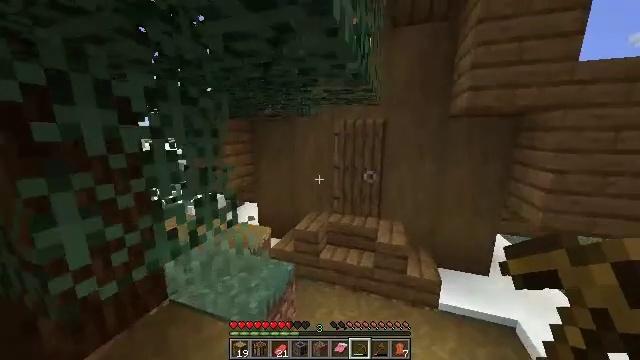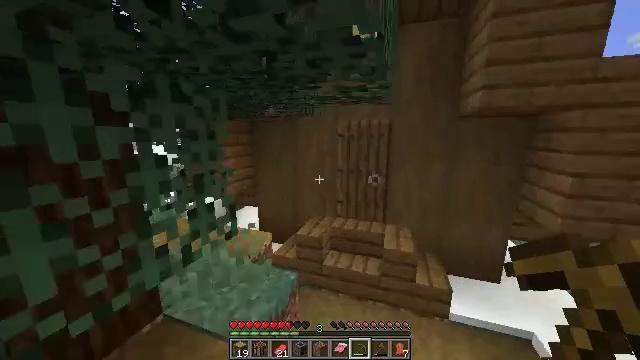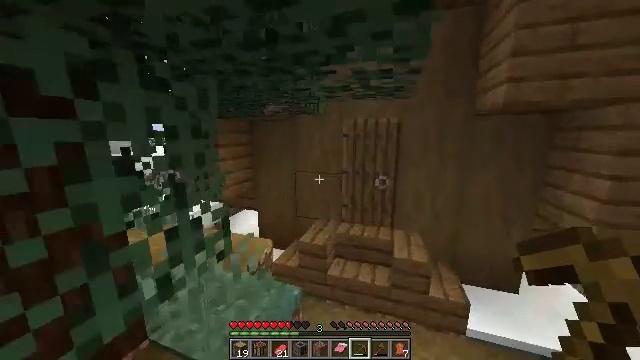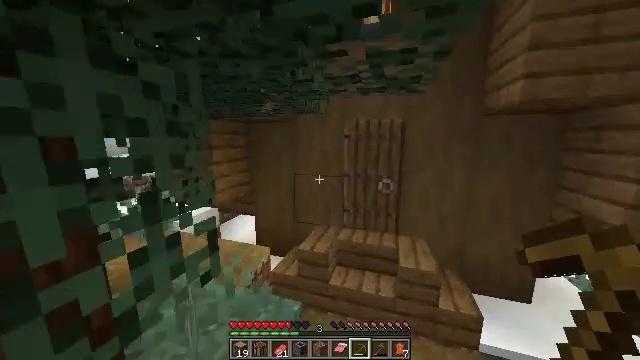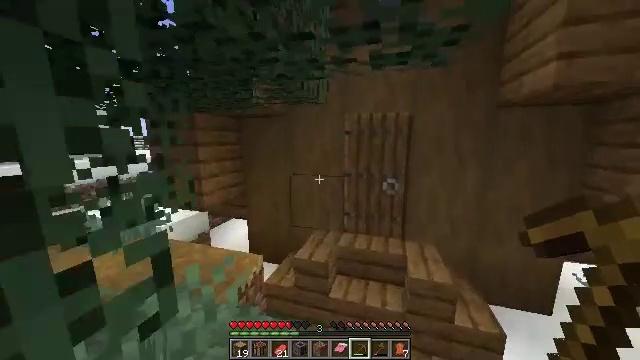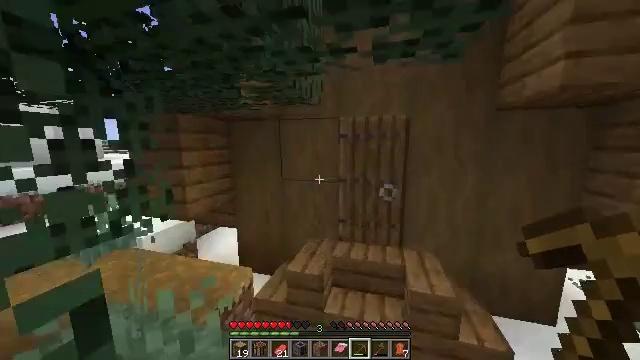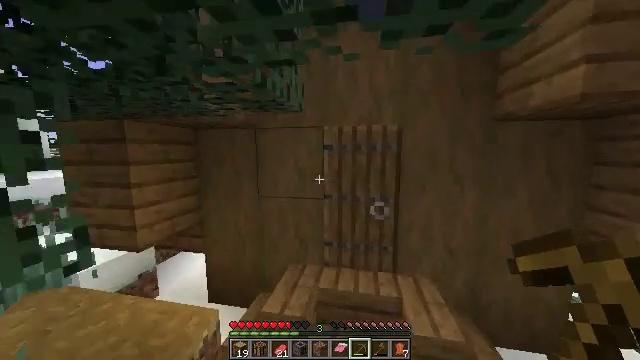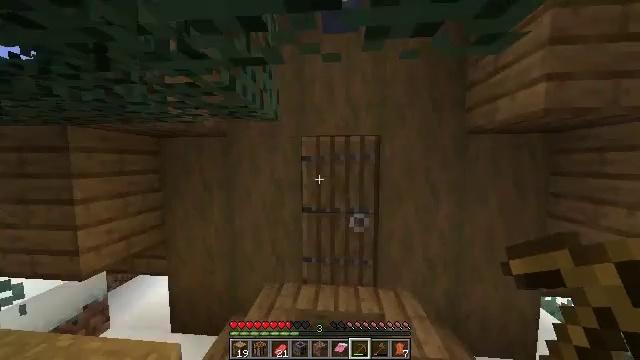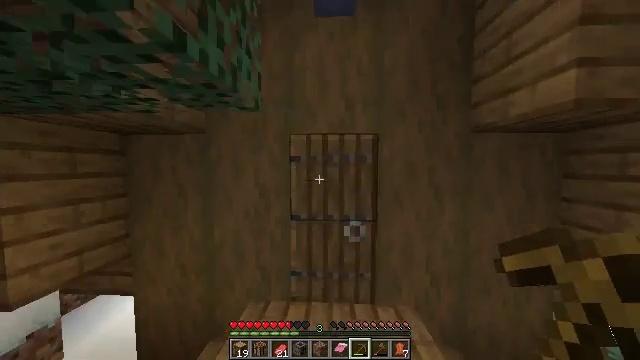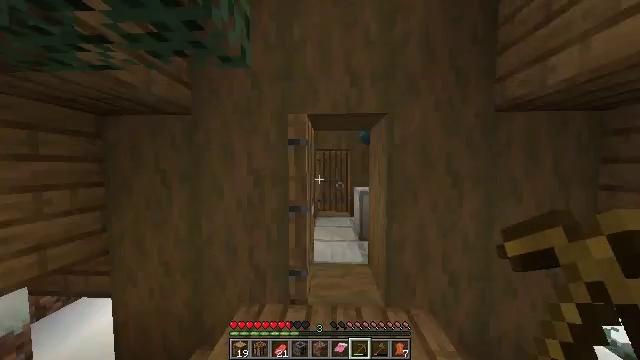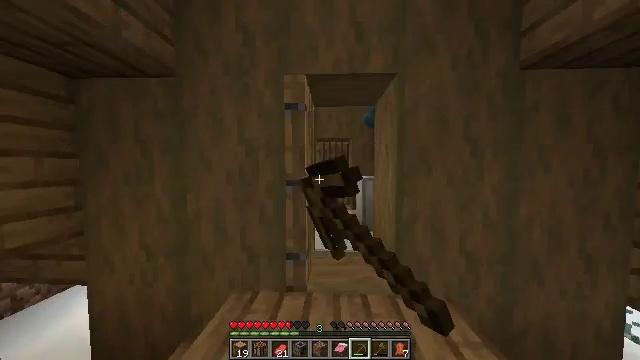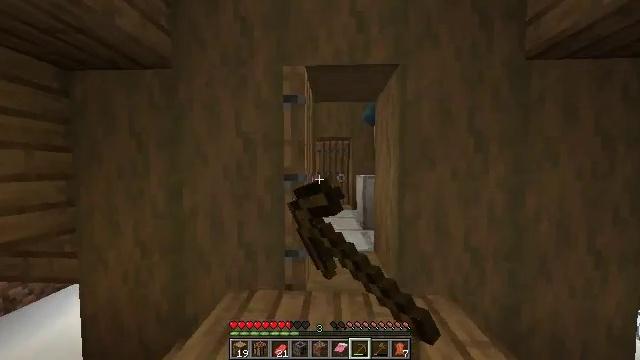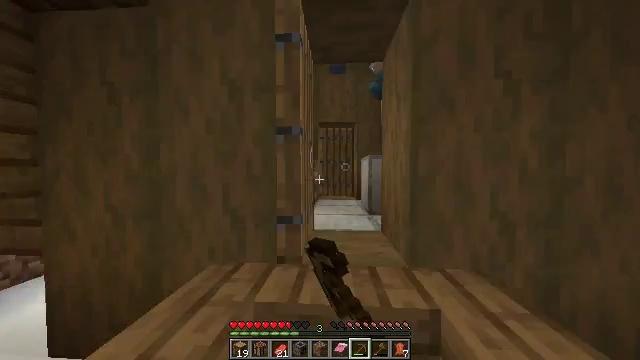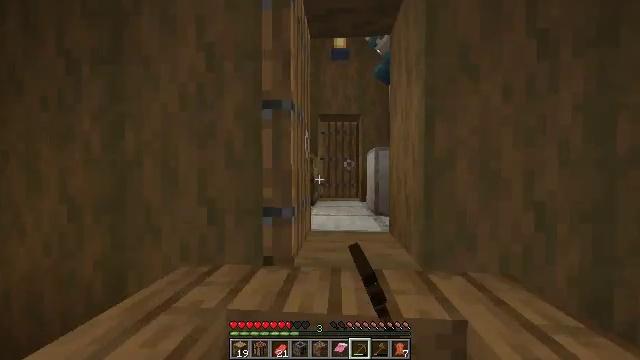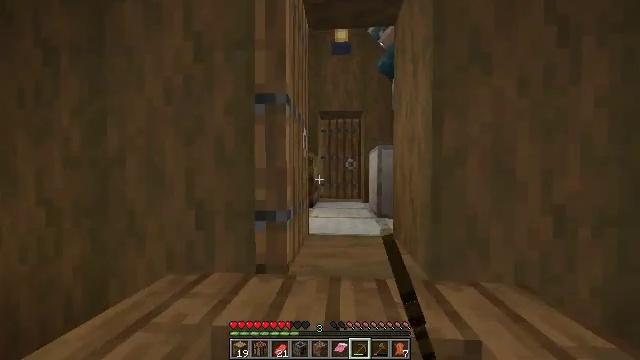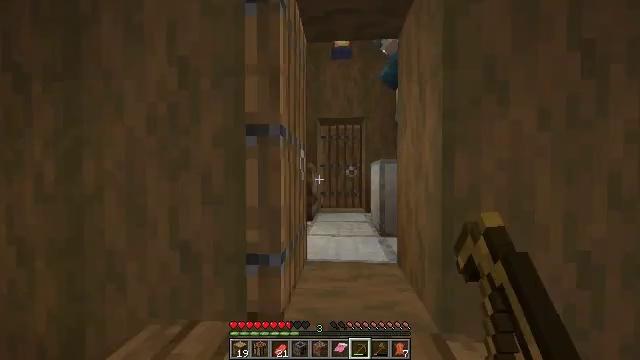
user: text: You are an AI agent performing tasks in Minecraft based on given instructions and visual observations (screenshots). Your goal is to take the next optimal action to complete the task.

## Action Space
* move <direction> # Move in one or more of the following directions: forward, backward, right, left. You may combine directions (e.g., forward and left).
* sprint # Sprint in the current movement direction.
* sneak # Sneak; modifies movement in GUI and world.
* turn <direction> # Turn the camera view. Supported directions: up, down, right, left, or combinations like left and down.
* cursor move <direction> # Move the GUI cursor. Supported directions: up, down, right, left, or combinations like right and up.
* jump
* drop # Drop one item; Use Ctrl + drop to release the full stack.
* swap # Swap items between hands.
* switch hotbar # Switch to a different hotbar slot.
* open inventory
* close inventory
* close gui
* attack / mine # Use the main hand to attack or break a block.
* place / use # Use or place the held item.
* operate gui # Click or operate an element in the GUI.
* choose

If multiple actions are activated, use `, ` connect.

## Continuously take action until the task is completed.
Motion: motion action
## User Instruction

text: Left click on the blast furnace to break it.
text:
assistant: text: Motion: move forward
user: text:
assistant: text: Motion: move forward, use / place
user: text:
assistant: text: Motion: move forward, use / place
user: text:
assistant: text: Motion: move forward
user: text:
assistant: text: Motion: move forward, turn right and up
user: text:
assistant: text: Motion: move forward, turn right and up
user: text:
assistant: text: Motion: move forward, turn right and up
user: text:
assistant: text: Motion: move forward, turn right
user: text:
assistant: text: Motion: move forward, use / place
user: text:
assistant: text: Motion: move forward and move right, use / place
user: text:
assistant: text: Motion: move right
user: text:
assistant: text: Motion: turn left
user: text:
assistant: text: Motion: turn up
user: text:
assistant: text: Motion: no_op
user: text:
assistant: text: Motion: move forward
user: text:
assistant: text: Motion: move forward
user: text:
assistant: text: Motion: move forward
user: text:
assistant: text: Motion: move forward and move right
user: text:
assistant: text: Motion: move forward and move right
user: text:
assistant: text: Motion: move forward and move right
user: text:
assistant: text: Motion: move forward
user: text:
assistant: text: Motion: move forward
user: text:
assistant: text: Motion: move forward
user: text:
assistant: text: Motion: move forward, turn left and down
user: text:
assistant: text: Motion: move forward, turn left and down
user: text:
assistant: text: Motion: turn left and down
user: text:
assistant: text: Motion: turn left and down
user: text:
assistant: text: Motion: no_op
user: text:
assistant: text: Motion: no_op
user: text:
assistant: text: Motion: turn right